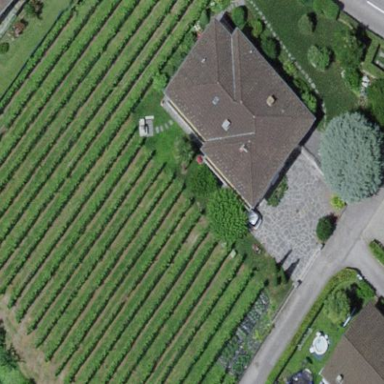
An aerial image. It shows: Vineyard where grapes are grown.